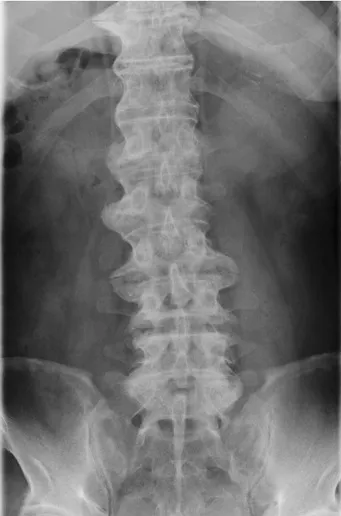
Plain radiographs of the lumbar spine. Antero-posterior view shows non-specific, mild to moderate degenerative changes.
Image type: radiology (x_ray)